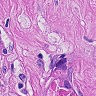
Metastatic tissue present: yes